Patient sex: M
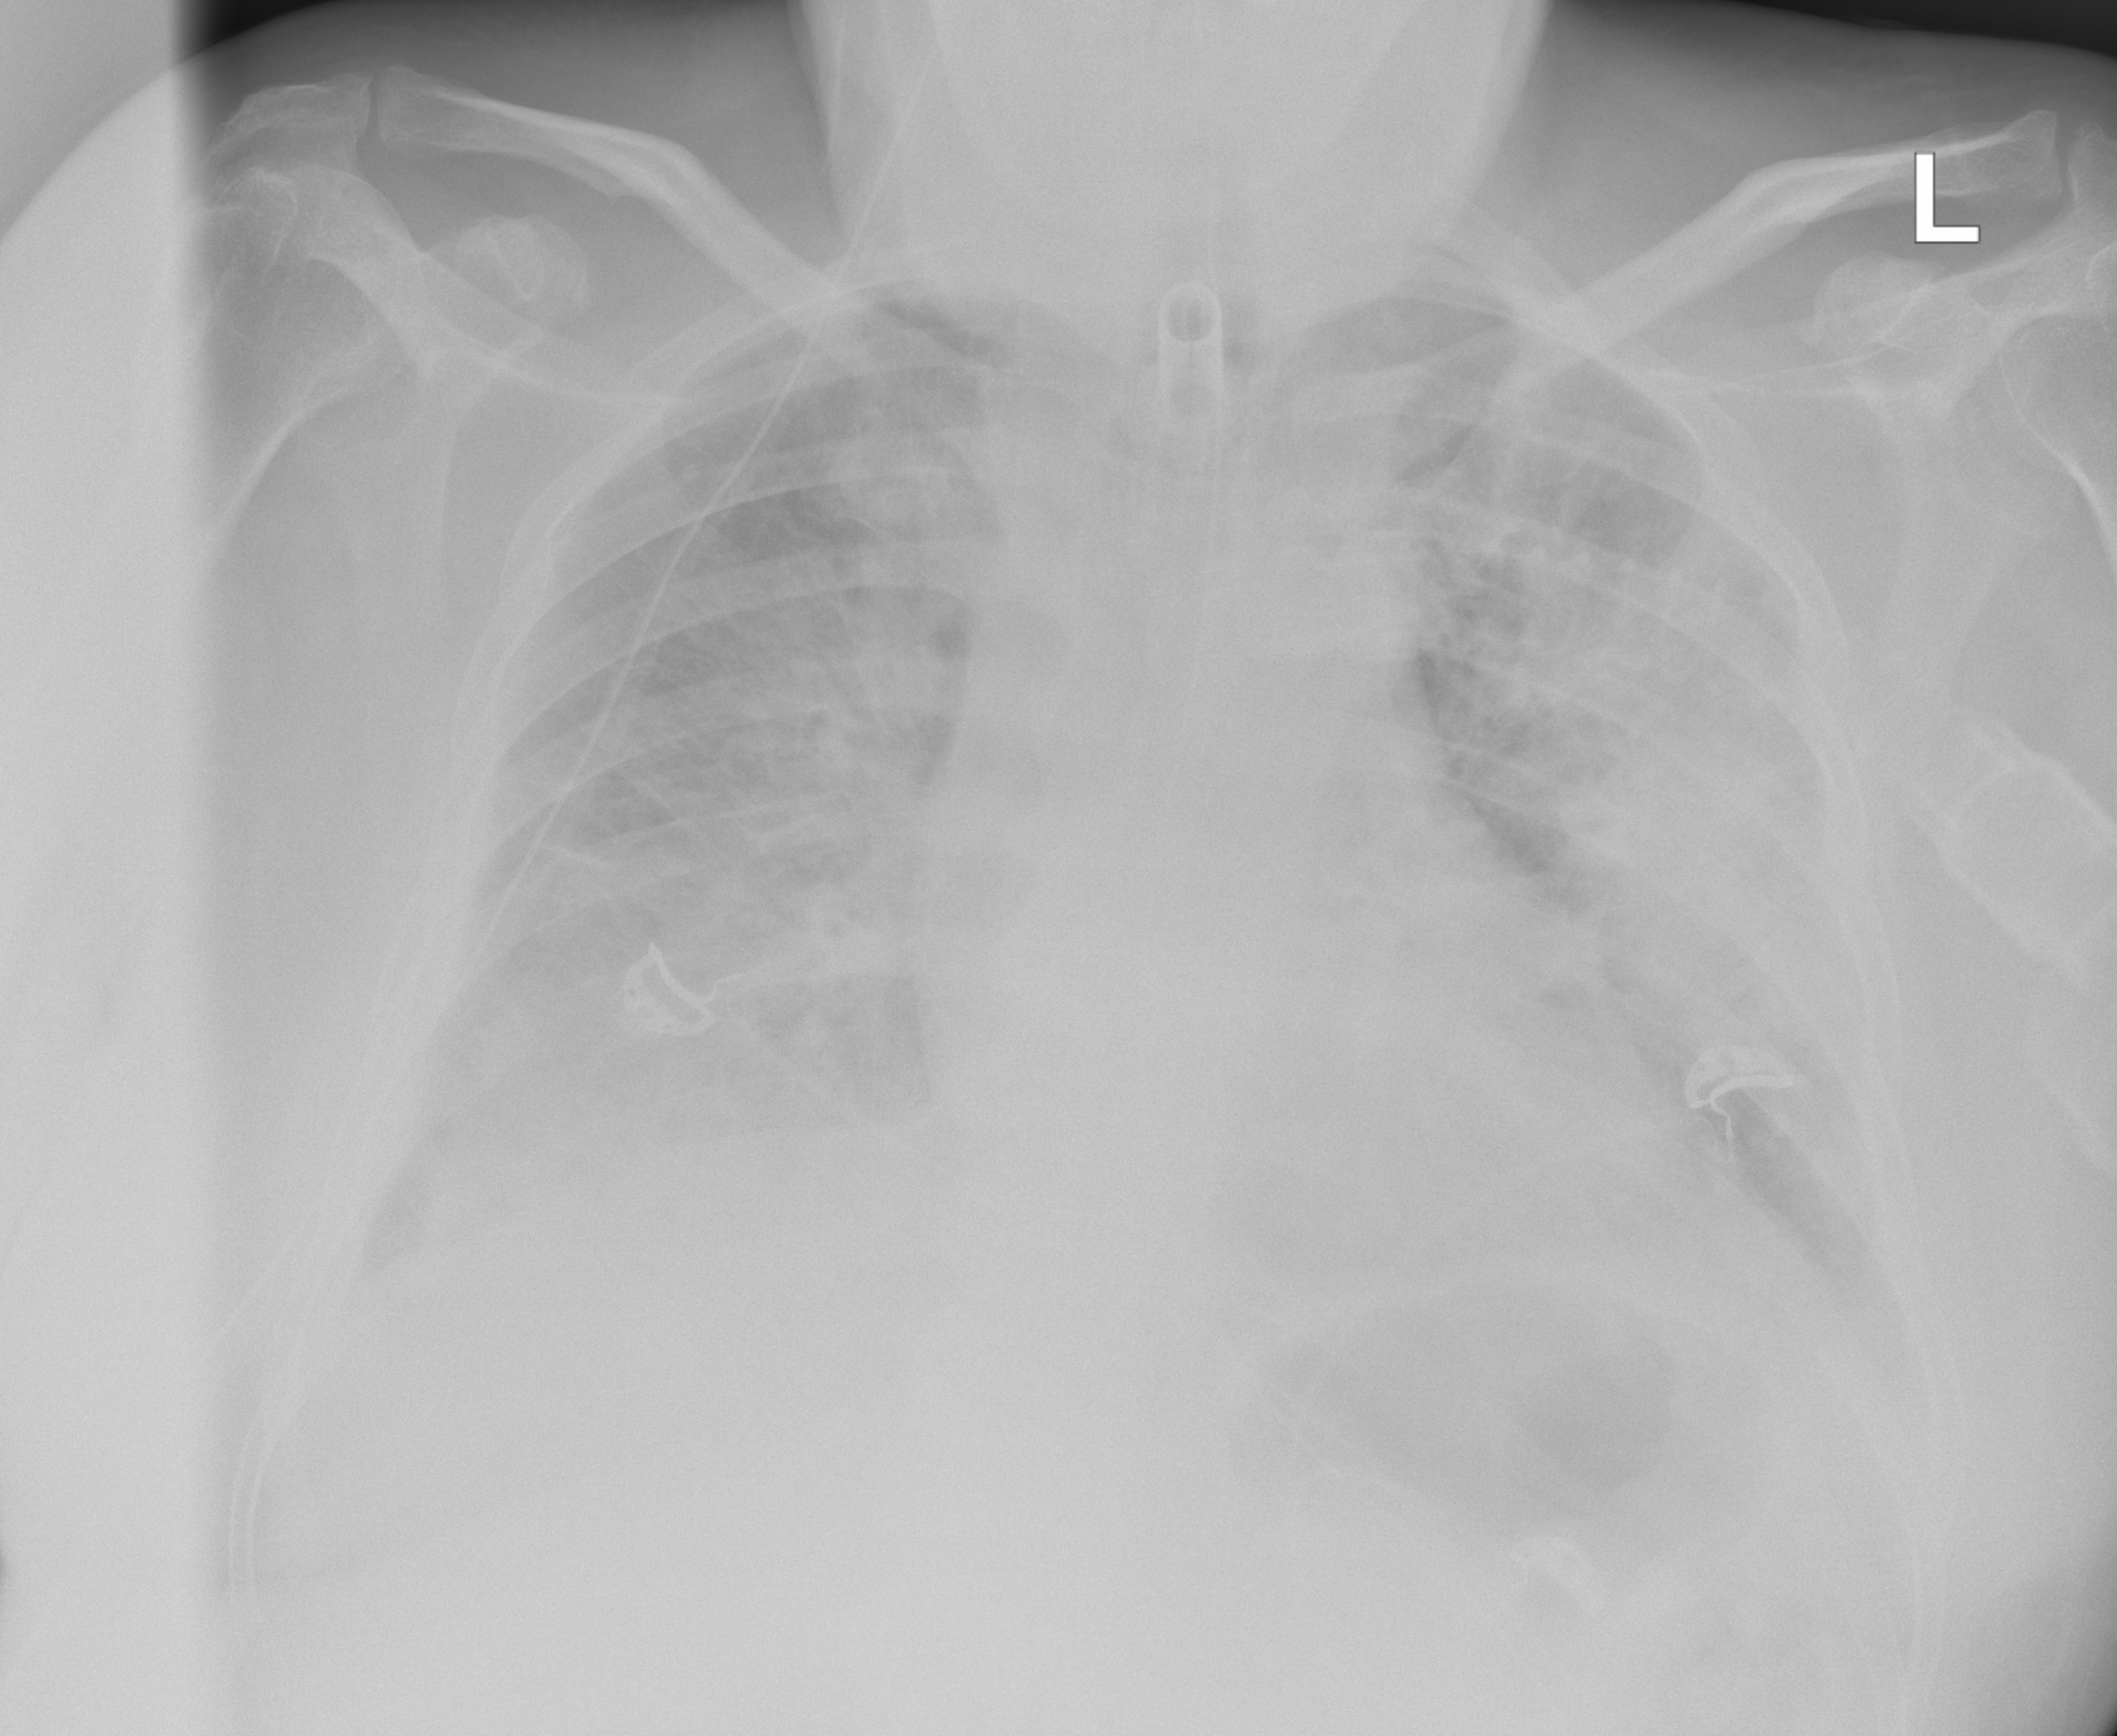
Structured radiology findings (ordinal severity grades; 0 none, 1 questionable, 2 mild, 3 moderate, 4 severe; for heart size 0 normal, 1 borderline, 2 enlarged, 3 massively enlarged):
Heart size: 2
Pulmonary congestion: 2
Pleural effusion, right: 0
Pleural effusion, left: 2
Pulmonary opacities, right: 3
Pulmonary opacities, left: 3
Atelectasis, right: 2
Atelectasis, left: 2